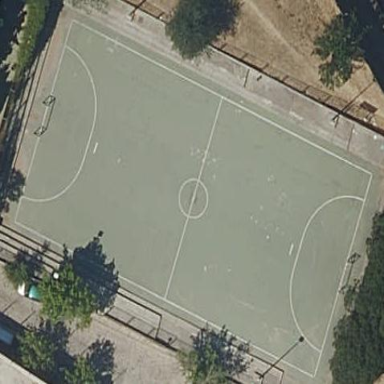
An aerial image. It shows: Concrete handball pitch for leisure land activities.